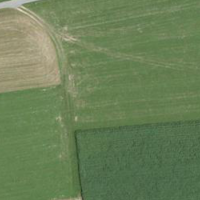
EUNIS habitat code: 24
Species observed at this site:
Campanula trachelium